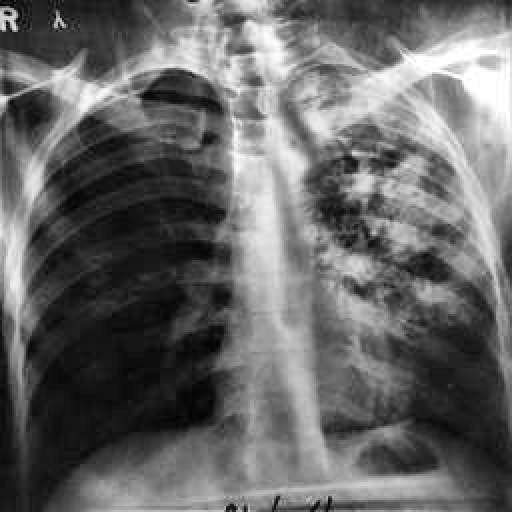
Finding: TUBERCULOSIS